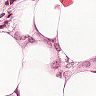
Metastatic tissue present: yes